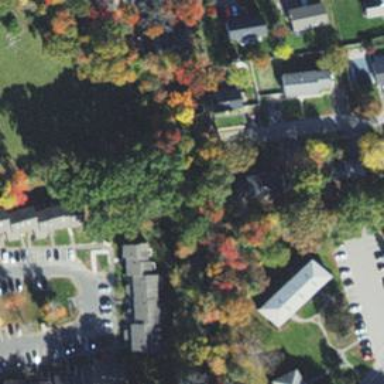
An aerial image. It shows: Driveway.